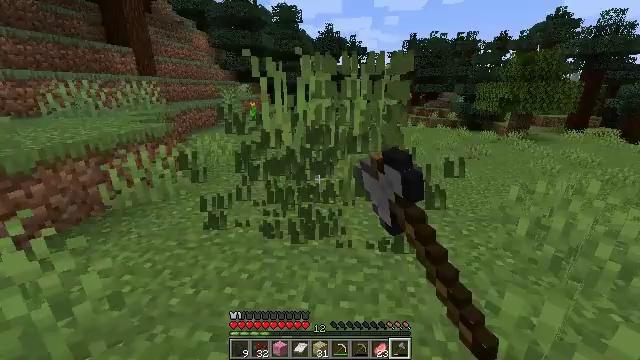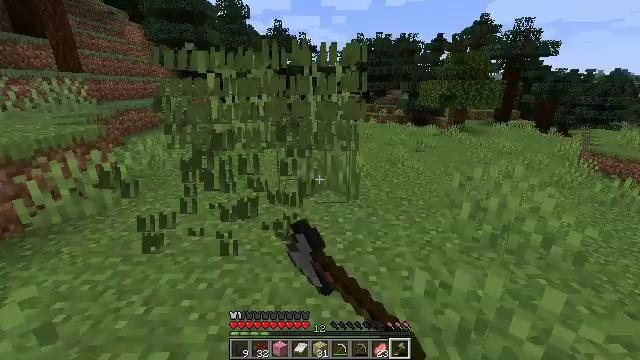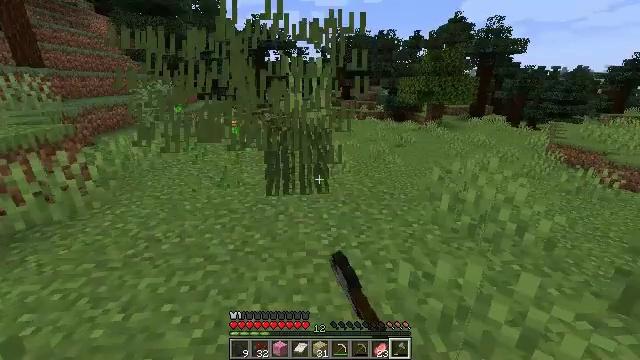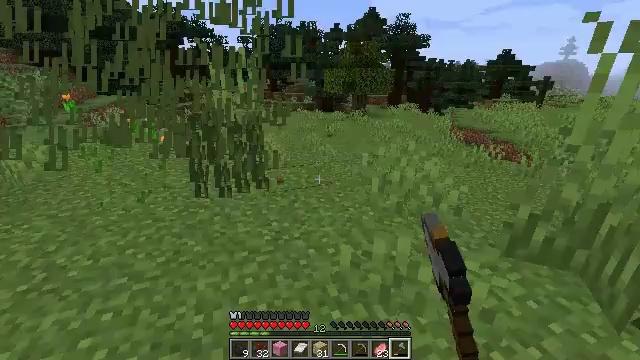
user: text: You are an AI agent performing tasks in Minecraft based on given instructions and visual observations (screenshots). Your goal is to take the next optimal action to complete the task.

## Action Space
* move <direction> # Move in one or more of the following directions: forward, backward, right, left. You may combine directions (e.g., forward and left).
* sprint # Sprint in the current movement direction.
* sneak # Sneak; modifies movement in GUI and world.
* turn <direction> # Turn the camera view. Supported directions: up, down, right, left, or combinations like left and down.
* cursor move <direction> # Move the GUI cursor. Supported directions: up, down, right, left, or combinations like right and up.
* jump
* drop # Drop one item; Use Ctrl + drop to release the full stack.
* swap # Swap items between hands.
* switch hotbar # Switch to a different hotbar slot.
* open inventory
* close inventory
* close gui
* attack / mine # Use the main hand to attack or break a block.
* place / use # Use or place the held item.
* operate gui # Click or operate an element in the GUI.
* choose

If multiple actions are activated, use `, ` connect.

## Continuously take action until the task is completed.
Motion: motion action
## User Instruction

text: Break the orange tulip to gather it.
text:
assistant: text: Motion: turn right
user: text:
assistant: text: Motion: turn right, attack / mine
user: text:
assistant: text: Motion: turn right and down, attack / mine
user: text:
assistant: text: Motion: attack / mine